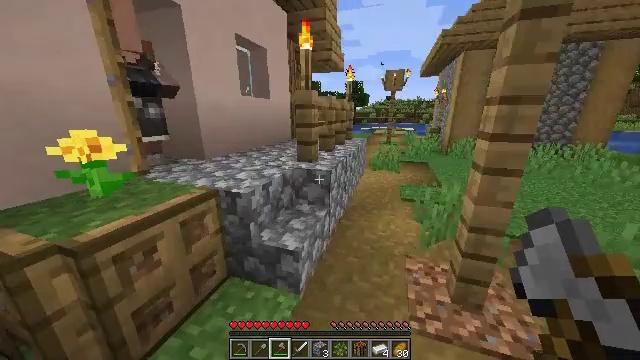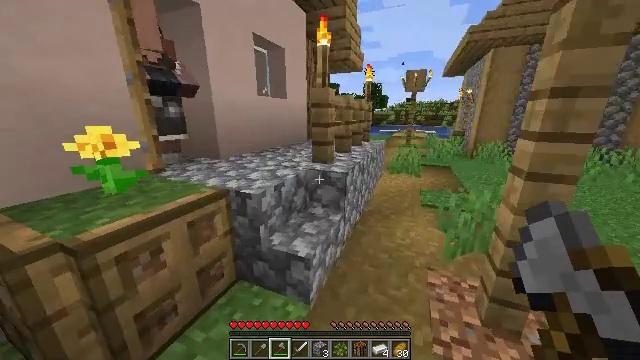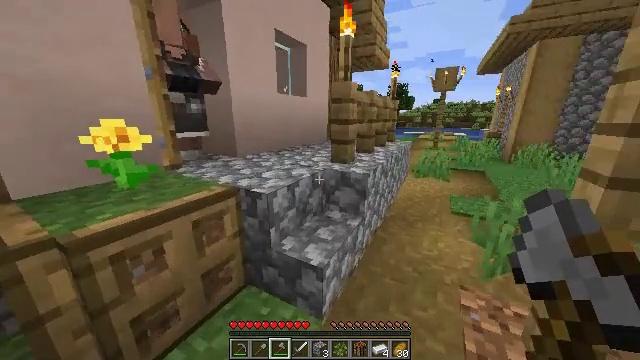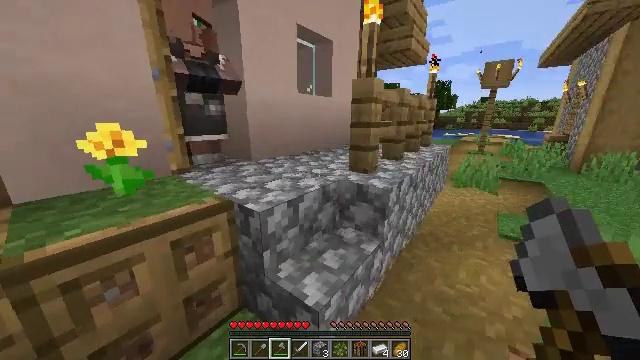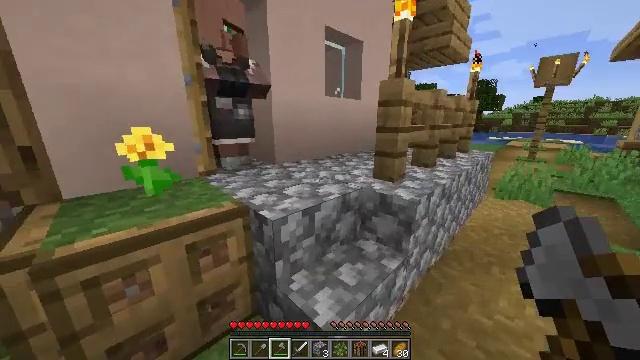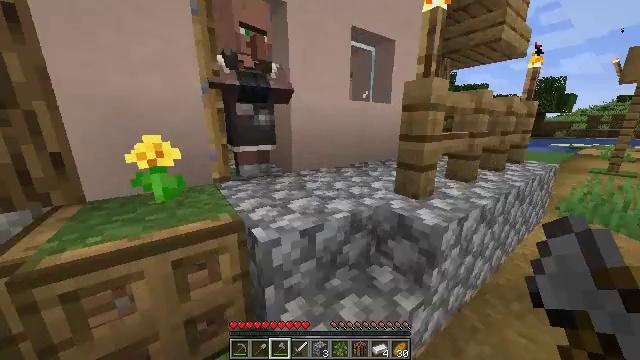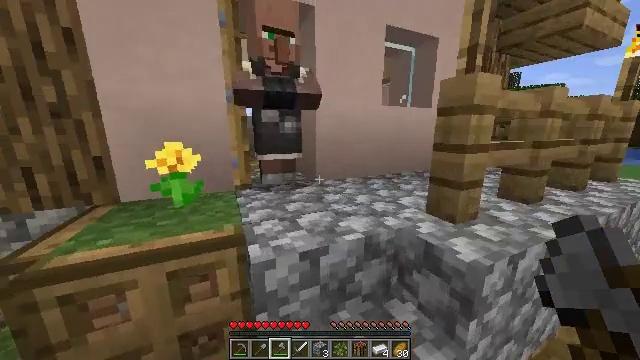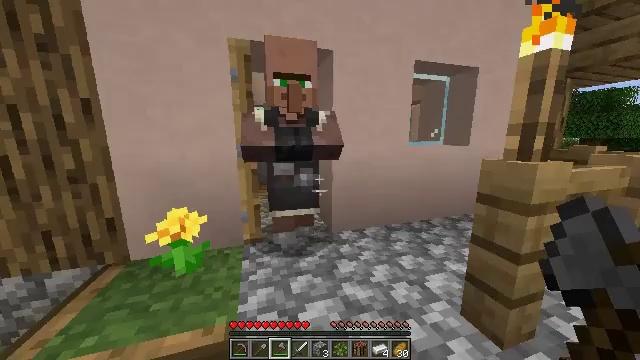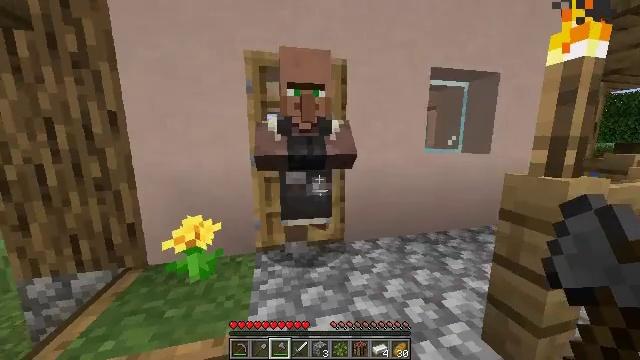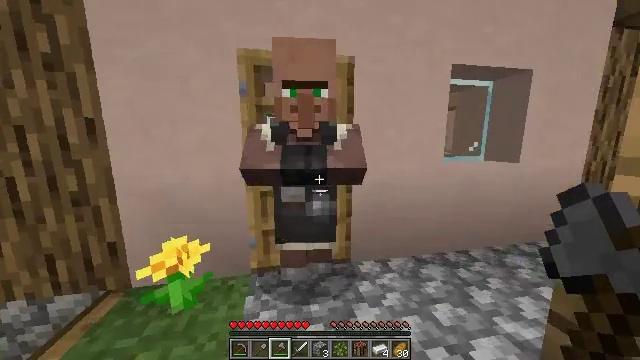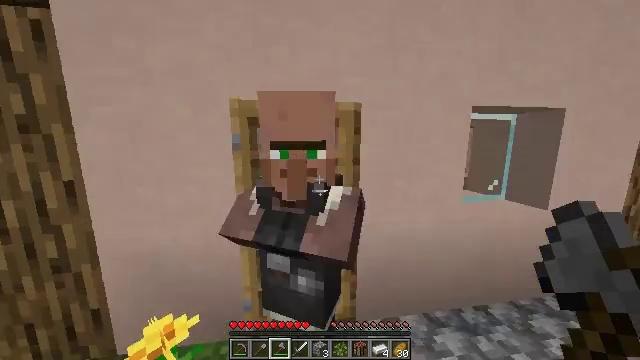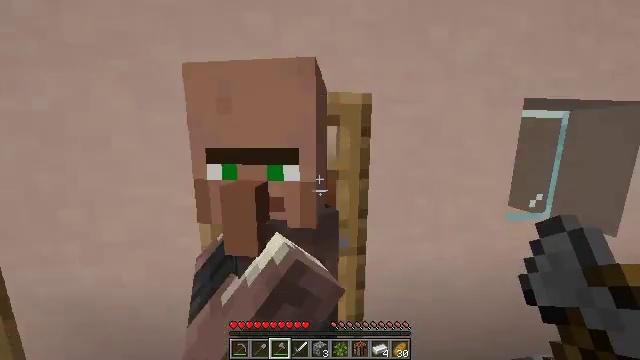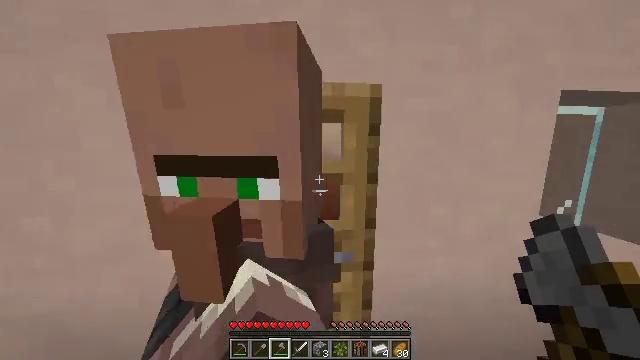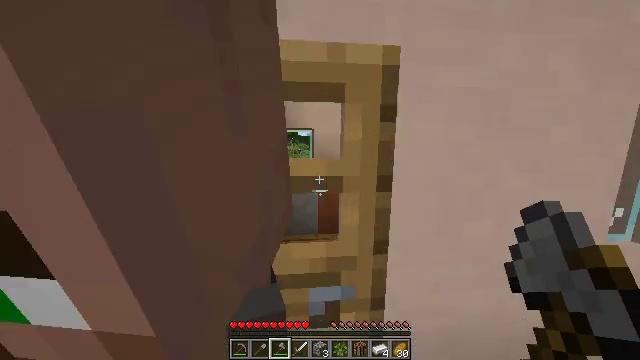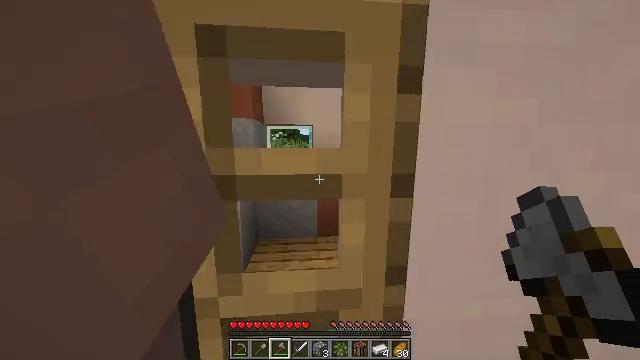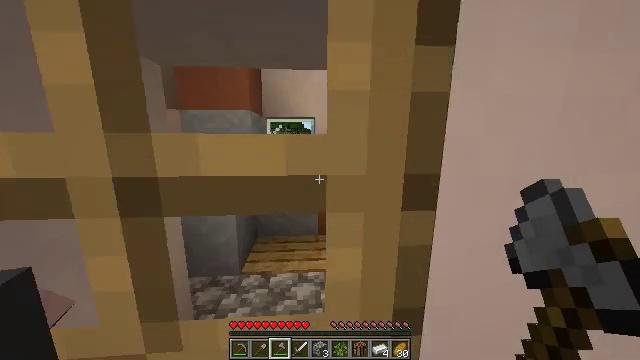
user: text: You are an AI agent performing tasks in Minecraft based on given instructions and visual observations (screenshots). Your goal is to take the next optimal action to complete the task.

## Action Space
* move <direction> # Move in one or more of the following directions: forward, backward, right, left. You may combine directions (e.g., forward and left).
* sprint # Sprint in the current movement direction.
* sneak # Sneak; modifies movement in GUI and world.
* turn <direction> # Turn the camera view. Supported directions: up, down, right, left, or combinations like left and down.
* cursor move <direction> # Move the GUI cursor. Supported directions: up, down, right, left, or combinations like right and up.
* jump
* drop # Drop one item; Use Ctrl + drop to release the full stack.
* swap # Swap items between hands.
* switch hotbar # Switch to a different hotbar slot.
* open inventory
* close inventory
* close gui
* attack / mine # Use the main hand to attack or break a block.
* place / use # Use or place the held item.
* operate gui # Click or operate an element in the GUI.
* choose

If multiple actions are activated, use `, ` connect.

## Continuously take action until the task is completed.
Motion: motion action
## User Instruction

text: Collect clay by holding down the left mouse button.
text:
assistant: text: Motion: move forward, sprint, turn left
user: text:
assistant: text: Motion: move forward and move right, sprint, turn left
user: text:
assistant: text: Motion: move forward and move right, turn left
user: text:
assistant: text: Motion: move forward and move right, turn left
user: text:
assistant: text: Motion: move forward and move right, turn left and up
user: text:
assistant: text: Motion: move forward, turn left and up
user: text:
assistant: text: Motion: move forward, turn left and up
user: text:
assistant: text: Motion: move forward, turn left and up
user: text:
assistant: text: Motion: move forward, turn left
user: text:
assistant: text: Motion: move forward, turn left
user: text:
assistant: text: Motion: move forward, turn left
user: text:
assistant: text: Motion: move forward, turn left
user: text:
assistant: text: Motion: move forward
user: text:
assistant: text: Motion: move forward
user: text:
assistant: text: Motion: move forward, turn left and down
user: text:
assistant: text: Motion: move forward, turn left and down
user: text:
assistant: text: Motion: move forward, turn down
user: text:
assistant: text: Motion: move forward and move left, turn down
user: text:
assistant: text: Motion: move forward and move left, turn right and down
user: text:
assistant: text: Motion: move forward and move left, turn right and down
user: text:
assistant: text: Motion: move forward and move left, turn right
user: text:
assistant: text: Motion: move forward
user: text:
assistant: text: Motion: move forward, use / place
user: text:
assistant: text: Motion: move forward, use / place
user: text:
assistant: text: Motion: move forward, use / place
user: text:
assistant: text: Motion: move forward
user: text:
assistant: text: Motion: move forward
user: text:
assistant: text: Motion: move forward
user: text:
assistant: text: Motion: move forward, turn right and down
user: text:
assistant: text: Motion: move forward, turn right and down